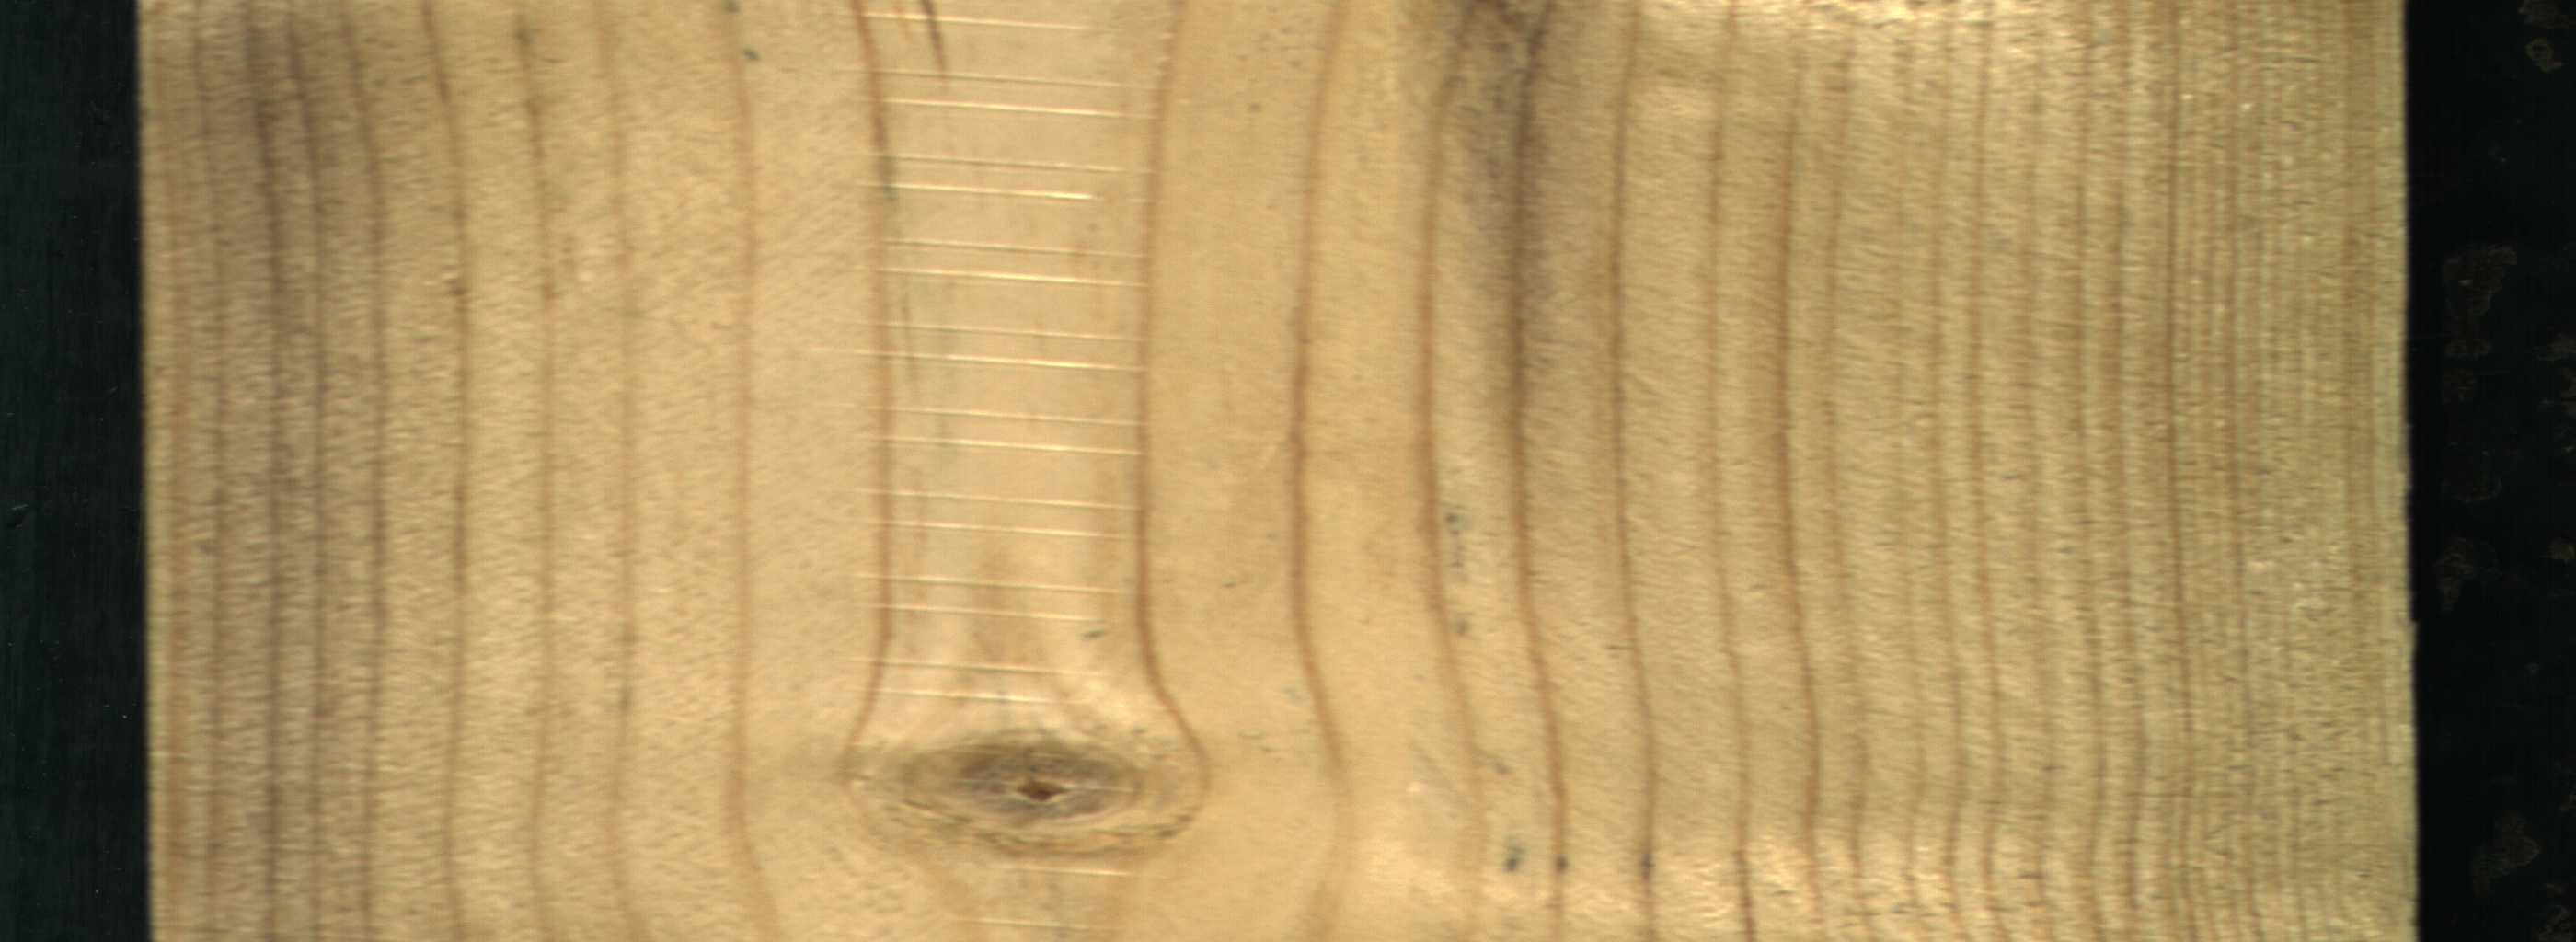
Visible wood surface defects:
Live_Knot